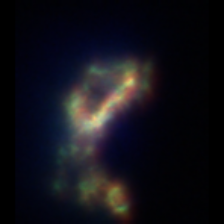
Taxon: Chaetoceros
Group: Diatoms